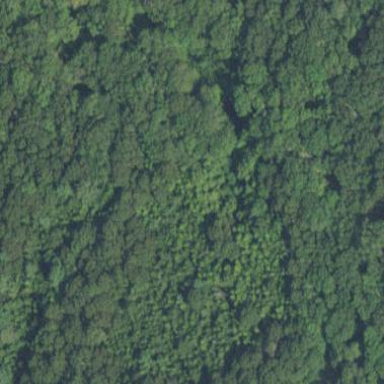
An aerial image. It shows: Mixed leaf woodland.